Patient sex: F
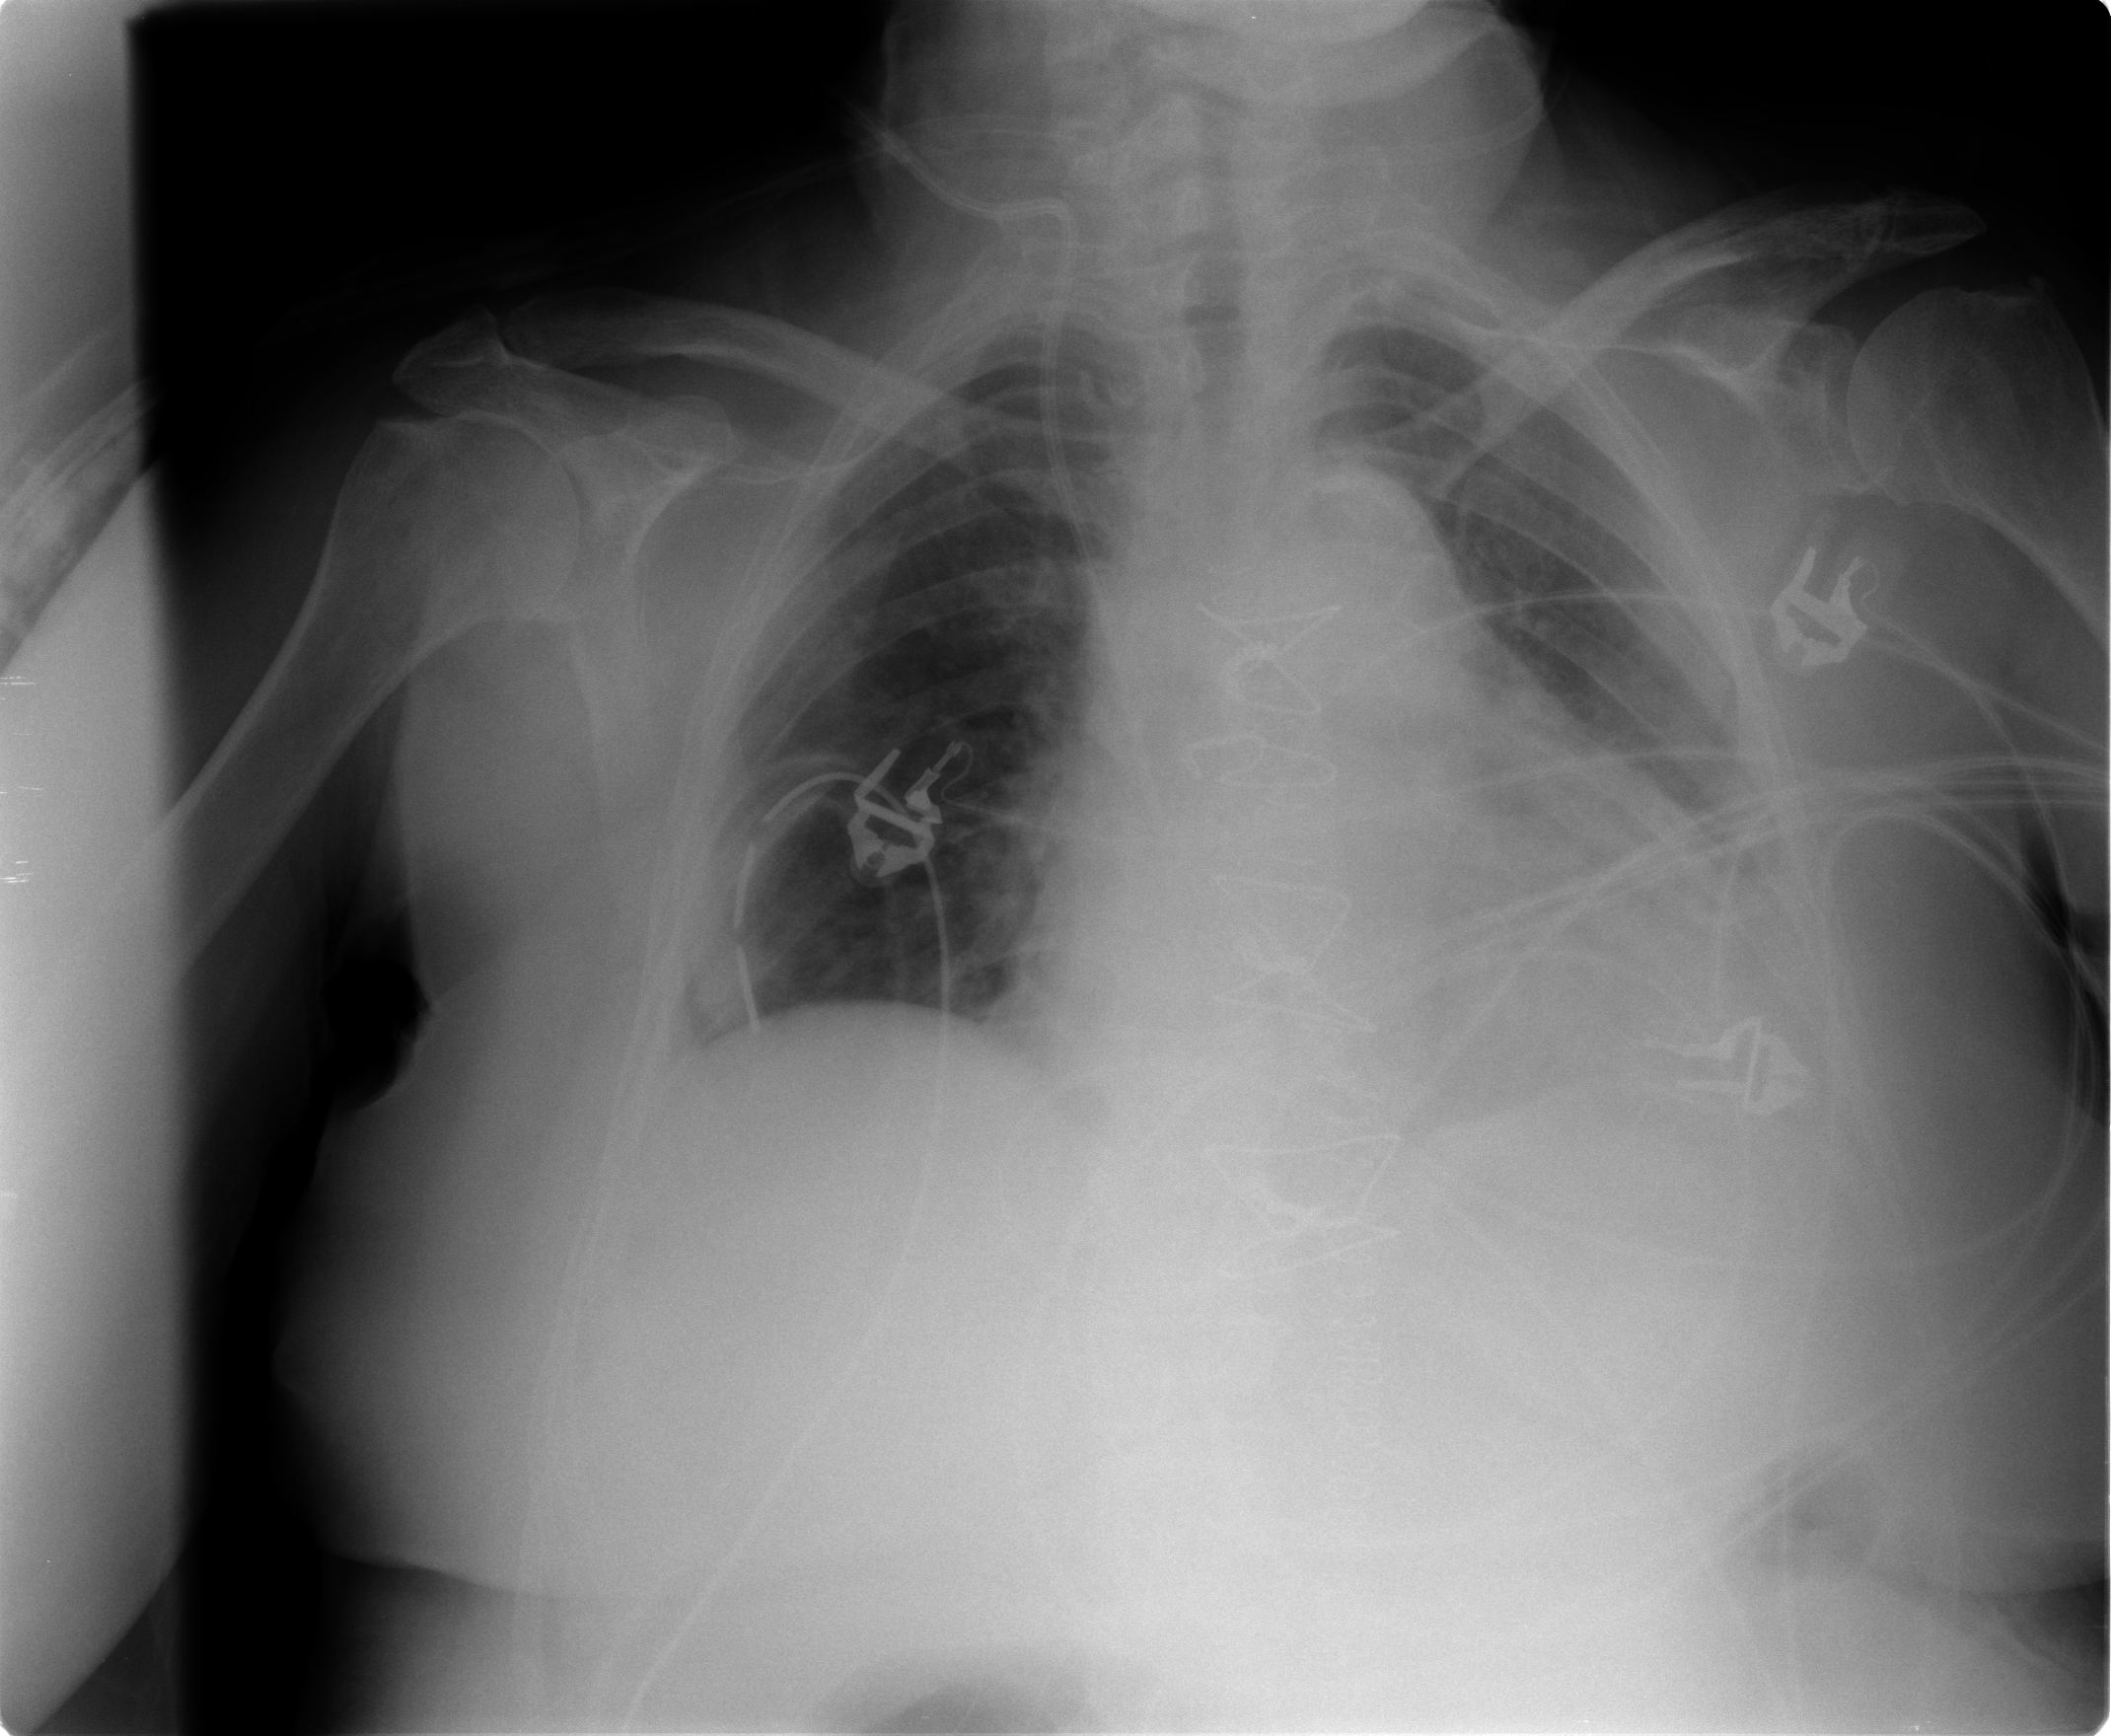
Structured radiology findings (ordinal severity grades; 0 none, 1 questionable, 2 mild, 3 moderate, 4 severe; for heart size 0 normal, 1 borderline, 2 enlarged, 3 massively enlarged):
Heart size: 1
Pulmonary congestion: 1
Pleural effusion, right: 0
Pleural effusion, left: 2
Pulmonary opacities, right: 0
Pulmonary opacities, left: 1
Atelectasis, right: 2
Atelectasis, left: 2